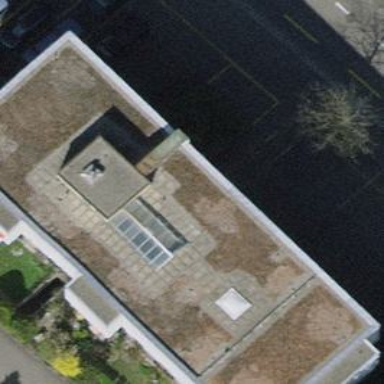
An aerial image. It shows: Apartment building with flat roof.